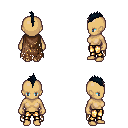
a pixel art fantasy rpg character, female body template, human, tanned skin, brown tattered cape, gold greaves, raven mohawk hairstyle, four views (front, back, left, right), 2x2 character sprite sheet, small pixel art, hard edges, no anti-aliasing